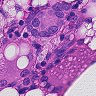
Metastatic tissue present: yes